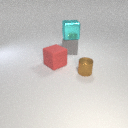
large red rubber cube to the left of small brown metal cylinder